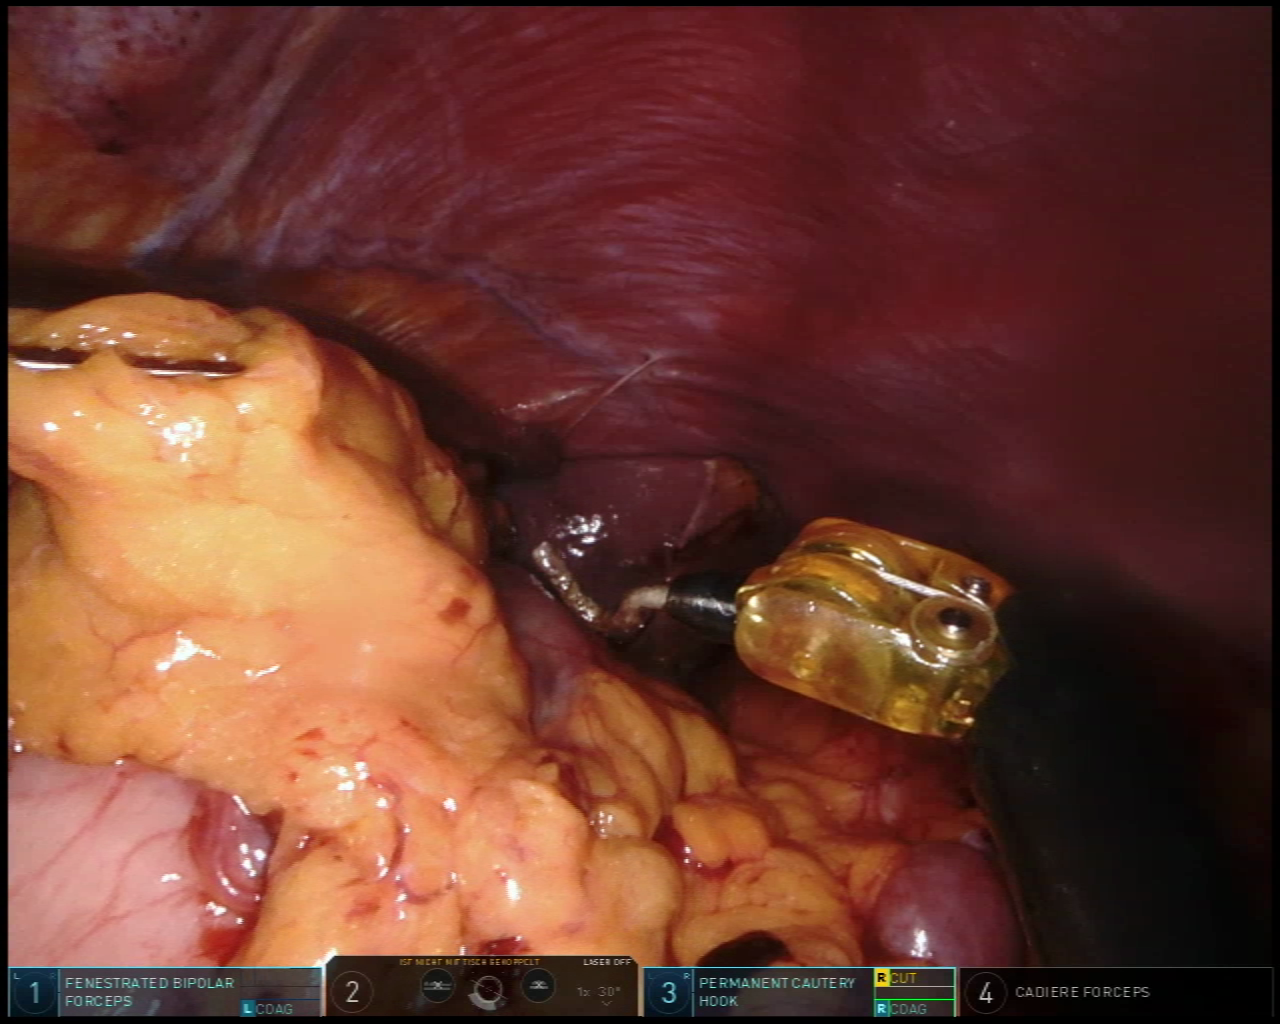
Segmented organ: abdominal_wall
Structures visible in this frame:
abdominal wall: yes
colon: yes
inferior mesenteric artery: no
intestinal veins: no
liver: yes
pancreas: no
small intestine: no
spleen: yes
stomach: yes
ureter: no
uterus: no
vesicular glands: no